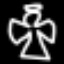
Label: angel